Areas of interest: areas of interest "School"
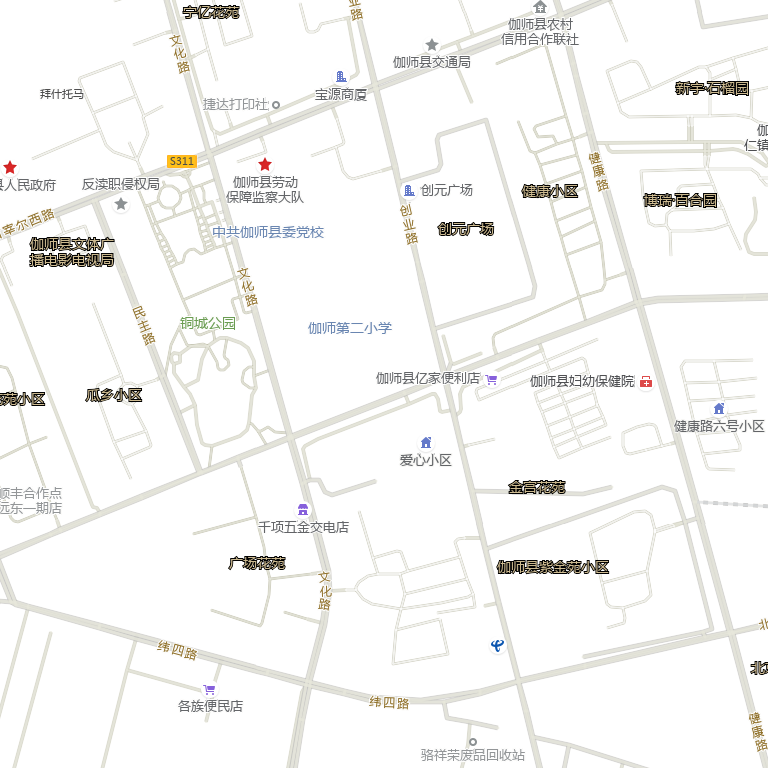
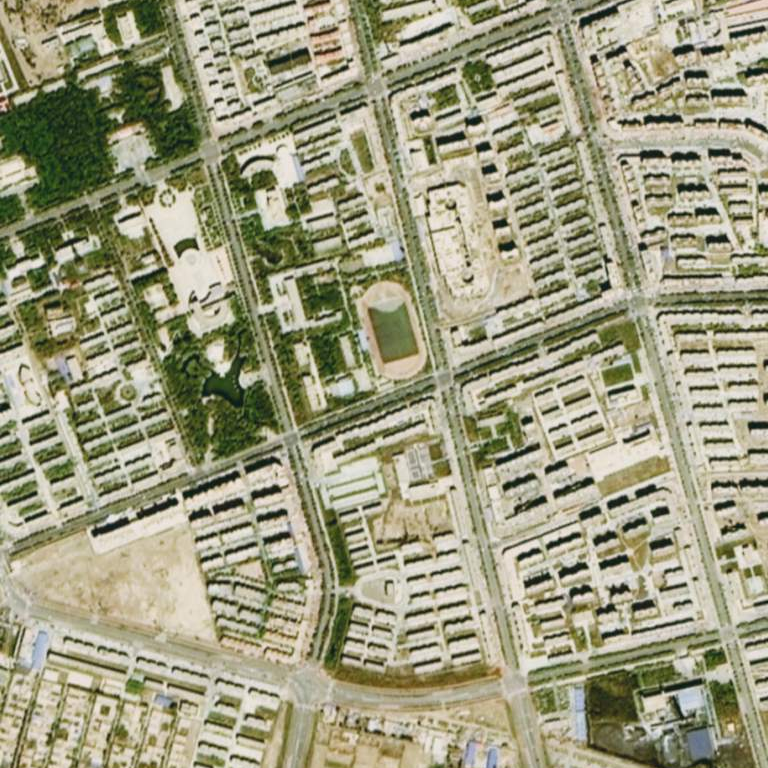